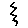
Label: zigzag